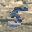
Label: 5